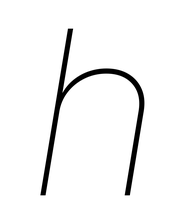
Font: Inter-Italic_Thin_Italic